Question: First time working with EF in general and wanted to call a stored procedure.
So far I've added the stored procedure in a model (.edmx) and I believe that it's calling properly but I'm not sure how to add the output parameter.
This is what the stored procedure is accepting:
'''
CREATE PROCEDURE [dbo].[uspProperty__Read]
@Skip INT = NULL,
@Take INT = NULL,
@OrderBy VARCHAR(50) = NULL,
@Return_Code INT = 0 OUTPUT
'''
I thought I could do this with the output parameter:
'''
var returnCode = new SqlParameter();
returnCode.ParameterName = "@ReturnCode";
returnCode.SqlDbType = SqlDbType.Int;
returnCode.Direction = ParameterDirection.Output;
var results = context.uspProperty__Read(10, 10, "NameDesc", out returnCode );
'''
It looks like I've set the stored procedure correctly because "uspProperty_Read" comes up with the intellisense.

Any suggestions are greatly appreciated.
Thanks!
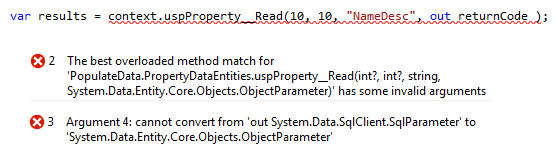
Answer: Use ObjectParameter instead of SqlParameter.